Question: I've a 'ListBox' with 'ListBoxItems' with a template so they contain 'TextBoxes'

When the 'TextBox' gets focused I want the 'ListBoxItem' to be selected. One solution I've found looks like this:
'''
<Style TargetType="{x:Type ListBoxItem}">
<Style.Triggers>
<Trigger Property="IsKeyboardFocusWithin" Value="True">
<Setter Property="IsSelected" Value="True"></Setter>
</Trigger>
</Style.Triggers>
</Style>
'''
This works great, but when the 'TextBox' loses focus so does the selection.
Is there a way to prevent this from happening?
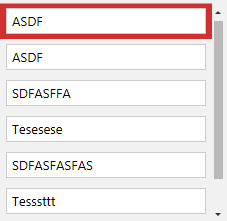
Answer: Best solution I've found to do this with no code behinde is this:
'''
<Style TargetType="{x:Type ListBoxItem}">
<Style.Triggers>
<EventTrigger RoutedEvent="PreviewGotKeyboardFocus">
<BeginStoryboard>
<Storyboard>
<BooleanAnimationUsingKeyFrames
Storyboard.TargetProperty="(ListBoxItem.IsSelected)">
<DiscreteBooleanKeyFrame KeyTime="0" Value="True"/>
</BooleanAnimationUsingKeyFrames>
</Storyboard>
</BeginStoryboard>
</EventTrigger>
</Style.Triggers>
</Style>
'''